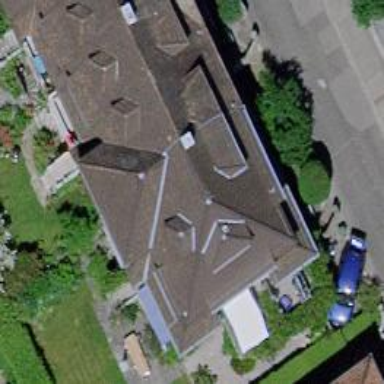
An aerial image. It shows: Terrace building.